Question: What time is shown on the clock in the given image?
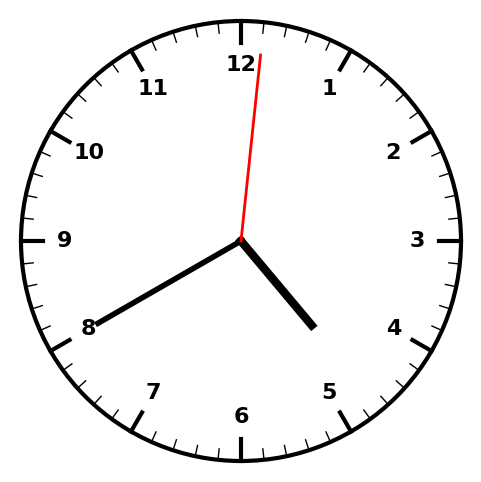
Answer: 04:40:01